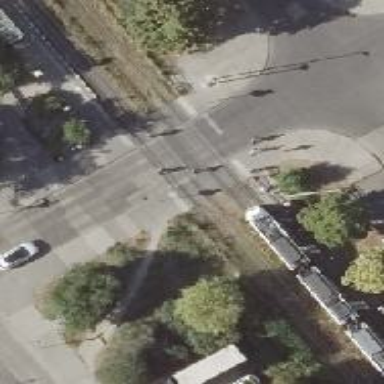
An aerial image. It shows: Uncontrolled tram level crossing.